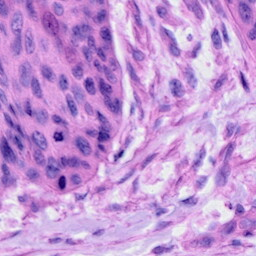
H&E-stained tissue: Cervix